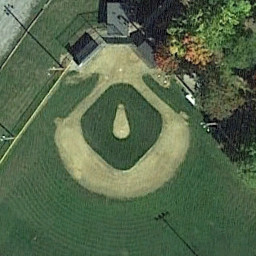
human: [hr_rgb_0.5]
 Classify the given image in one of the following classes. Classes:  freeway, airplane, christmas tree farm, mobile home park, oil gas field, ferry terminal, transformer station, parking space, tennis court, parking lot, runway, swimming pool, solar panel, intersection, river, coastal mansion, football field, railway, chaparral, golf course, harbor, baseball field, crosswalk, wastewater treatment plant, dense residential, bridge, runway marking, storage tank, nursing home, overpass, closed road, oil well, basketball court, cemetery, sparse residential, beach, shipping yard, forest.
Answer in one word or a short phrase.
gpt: baseball field